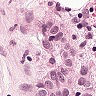
Metastatic tissue present: yes